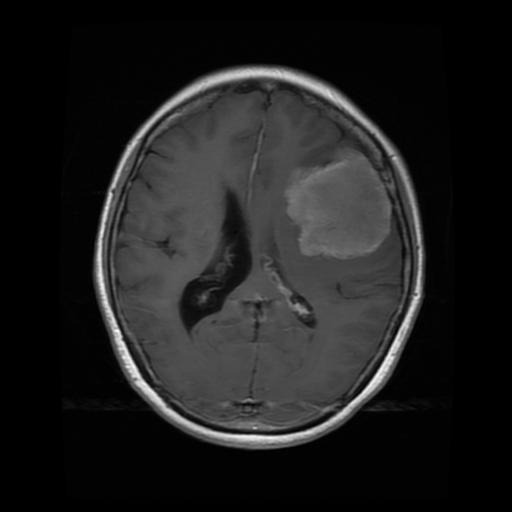
Label: meningioma